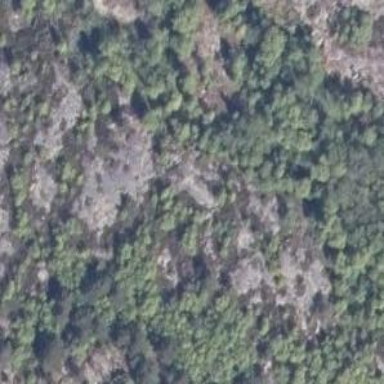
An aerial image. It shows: Natural cliff.